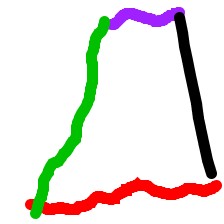
Shape: trapezoid